Field crop: tomato
Growth stage: 1
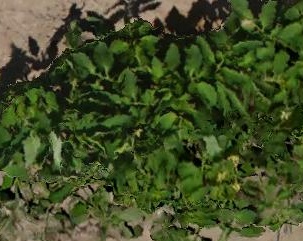
Species: tomato